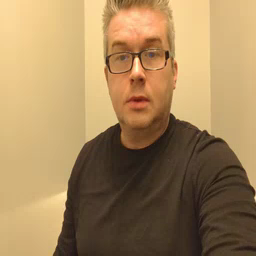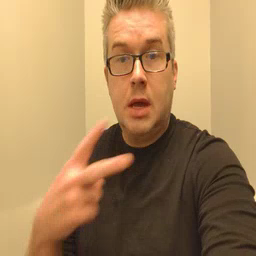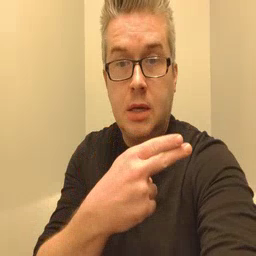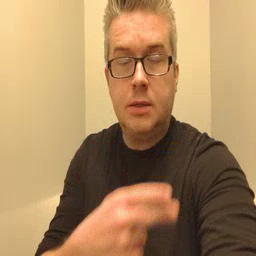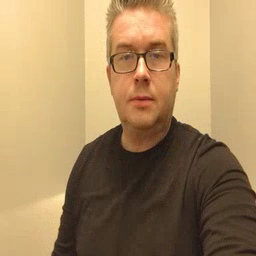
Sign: cut